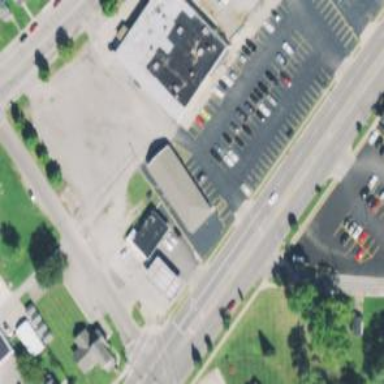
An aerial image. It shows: Convenience shop.